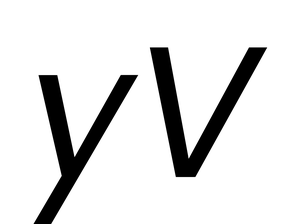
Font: Poppins-Italic